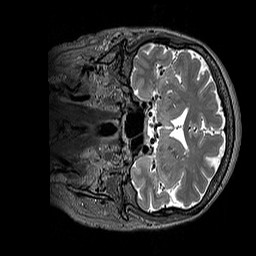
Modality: T2w
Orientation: coronal
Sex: female
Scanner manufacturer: siemens
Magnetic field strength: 3 T
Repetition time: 3.2 s
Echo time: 0.409 s